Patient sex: M
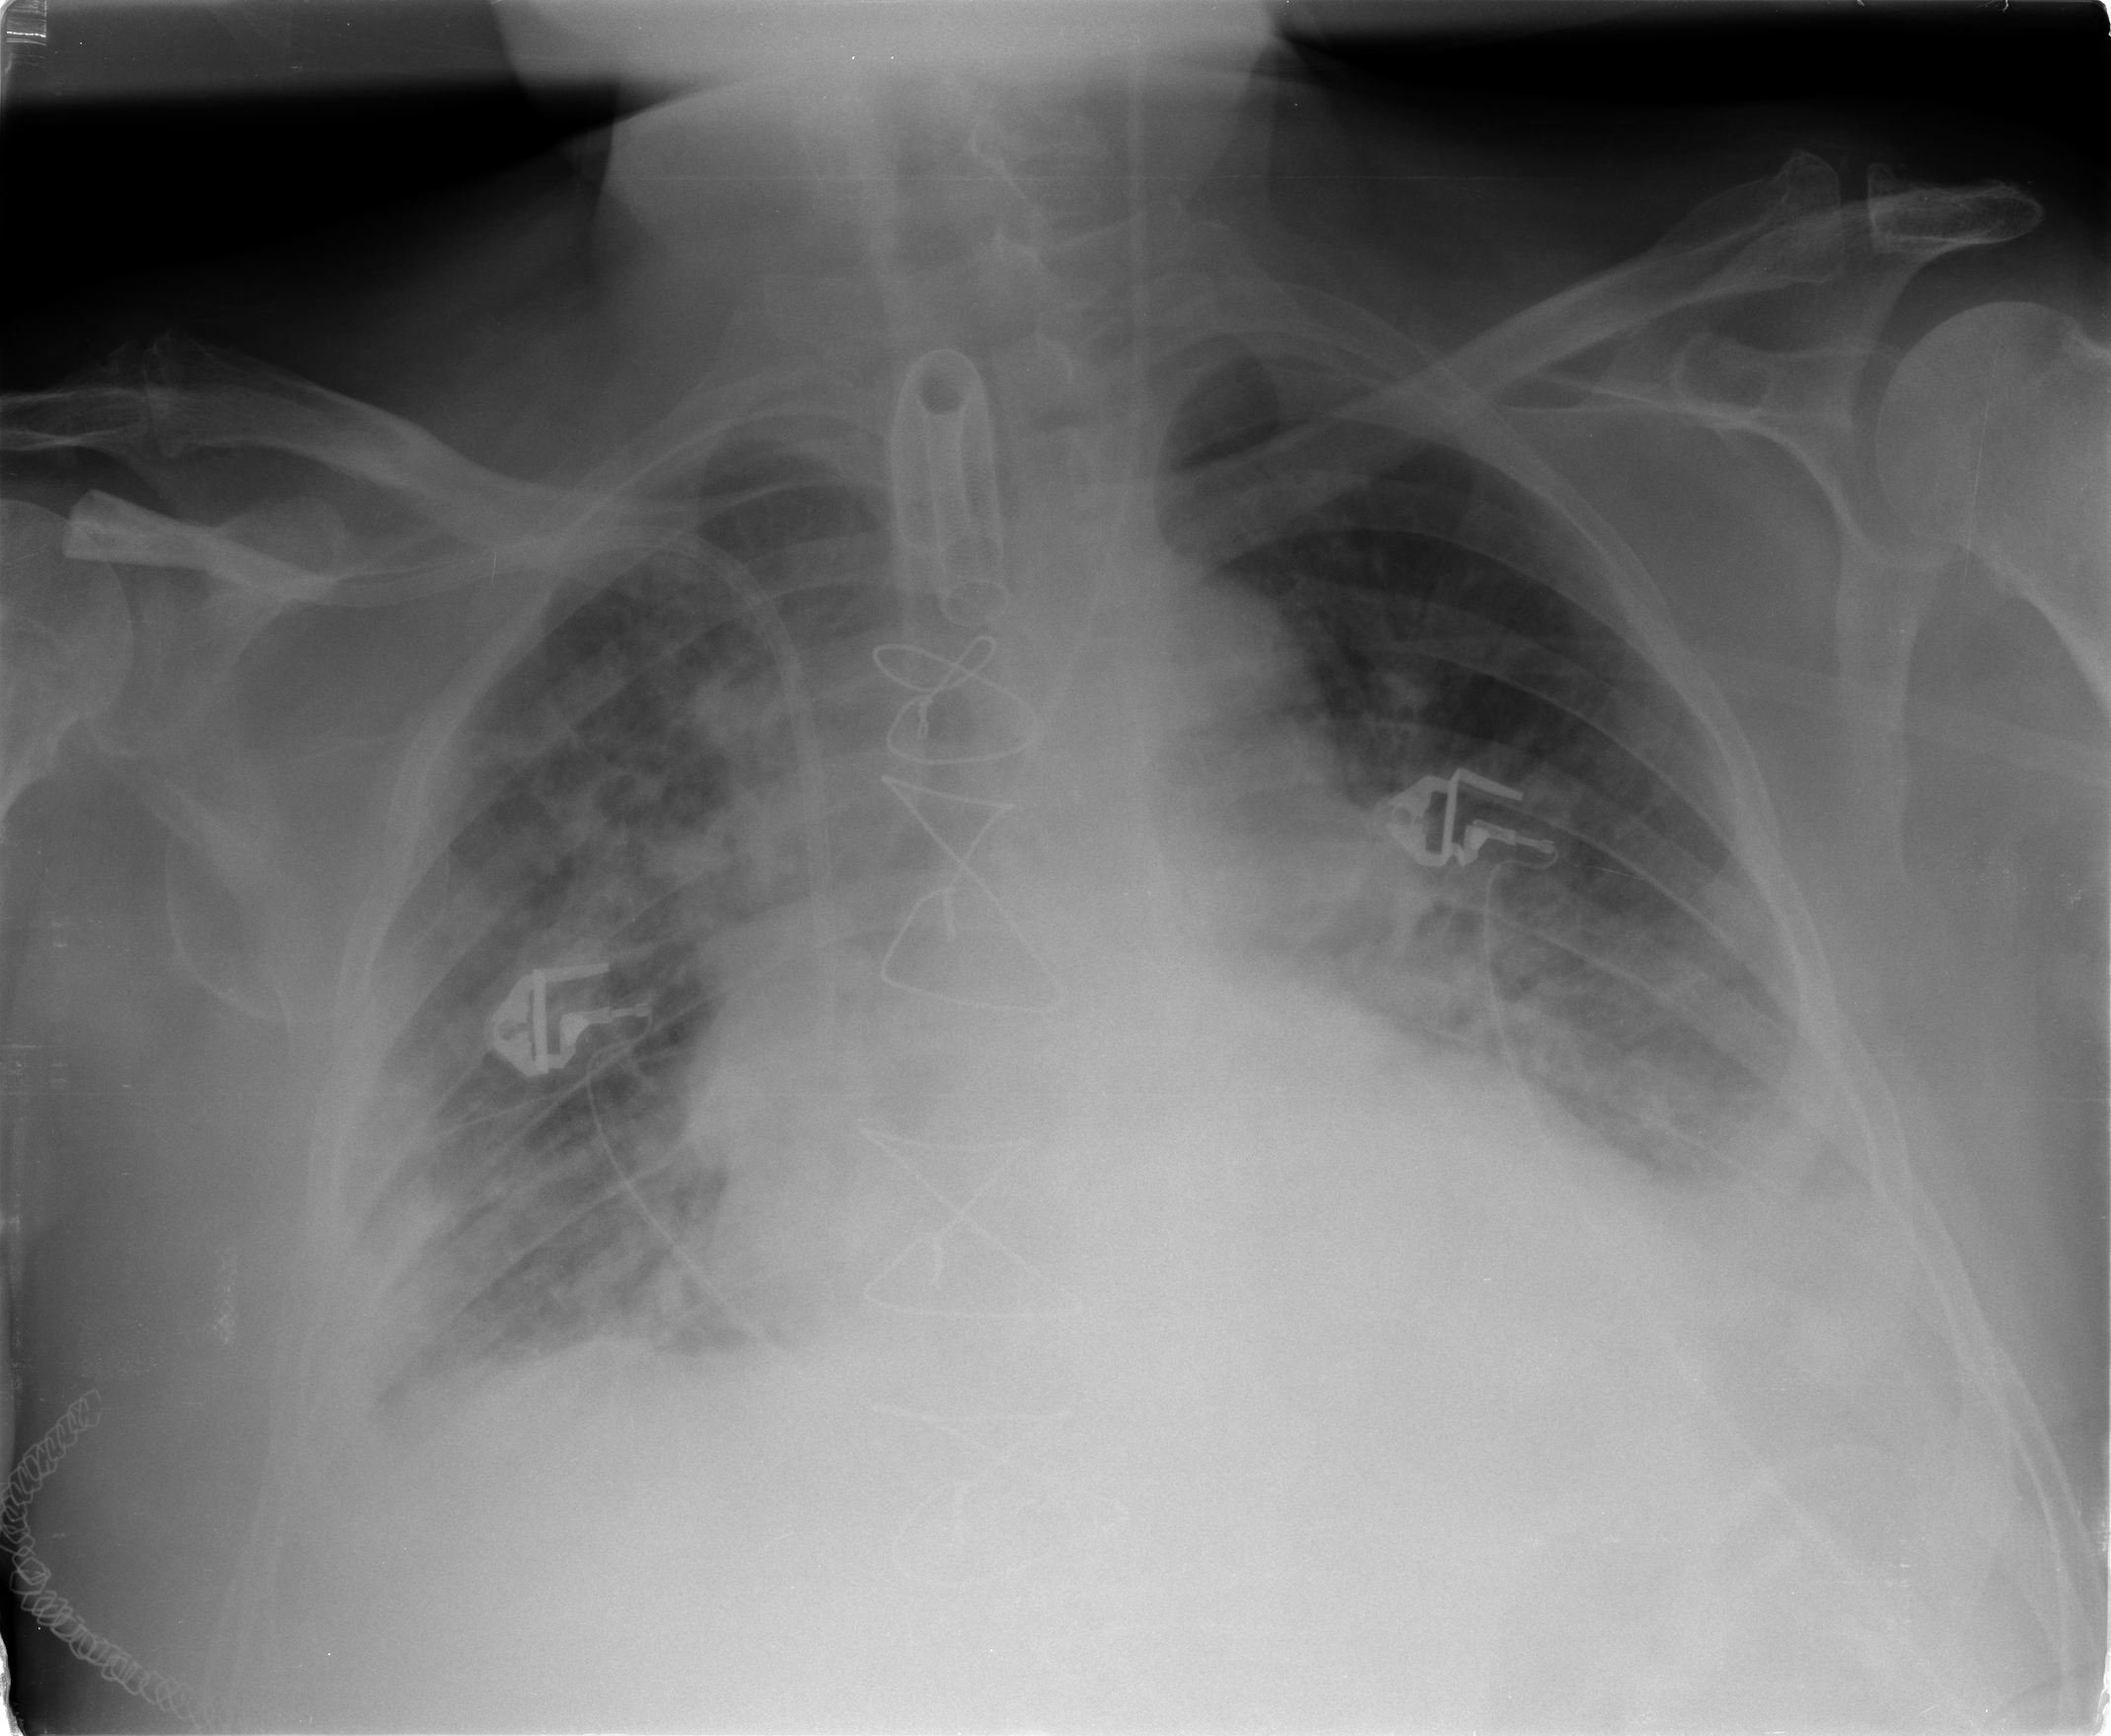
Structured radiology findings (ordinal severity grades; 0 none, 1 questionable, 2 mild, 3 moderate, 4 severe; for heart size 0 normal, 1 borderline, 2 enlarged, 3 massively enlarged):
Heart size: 2
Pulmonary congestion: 2
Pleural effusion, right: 3
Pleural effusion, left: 3
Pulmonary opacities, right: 4
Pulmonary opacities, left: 4
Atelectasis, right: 3
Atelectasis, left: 3